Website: crate-barrel
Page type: customer-info-address
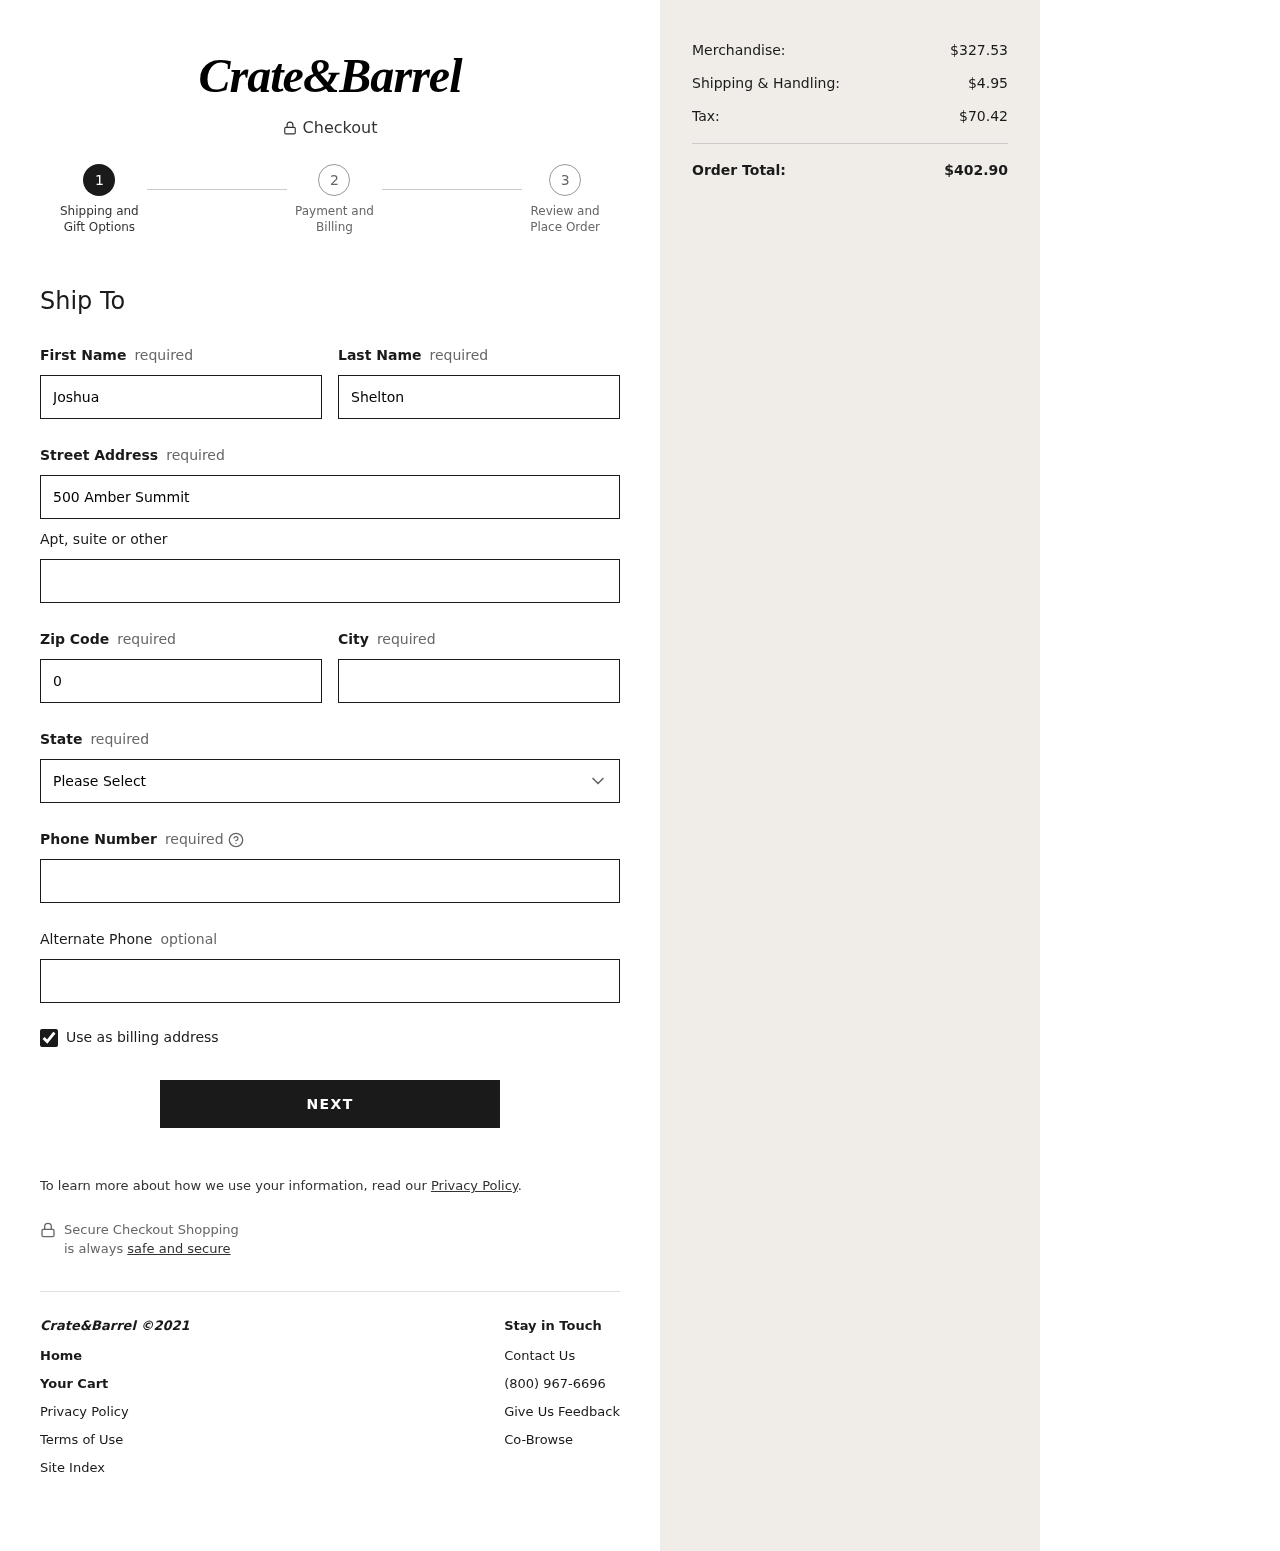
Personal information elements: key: PII_STATE
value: Alabama
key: PII_FIRSTNAME
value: Joshua
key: PII_LASTNAME
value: Shelton
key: PII_STREET
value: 500 Amber Summit
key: PII_POSTCODE
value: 02032
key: PII_CITY
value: East Sherylton
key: PII_PHONE
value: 3477657835
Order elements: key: ORDER_SUBTOTAL
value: $327.53
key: ORDER_SHIPPING_COST
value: $4.95
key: ORDER_TAX
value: $70.42
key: ORDER_TOTAL
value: $402.90